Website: home-depot
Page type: delivery-shipping
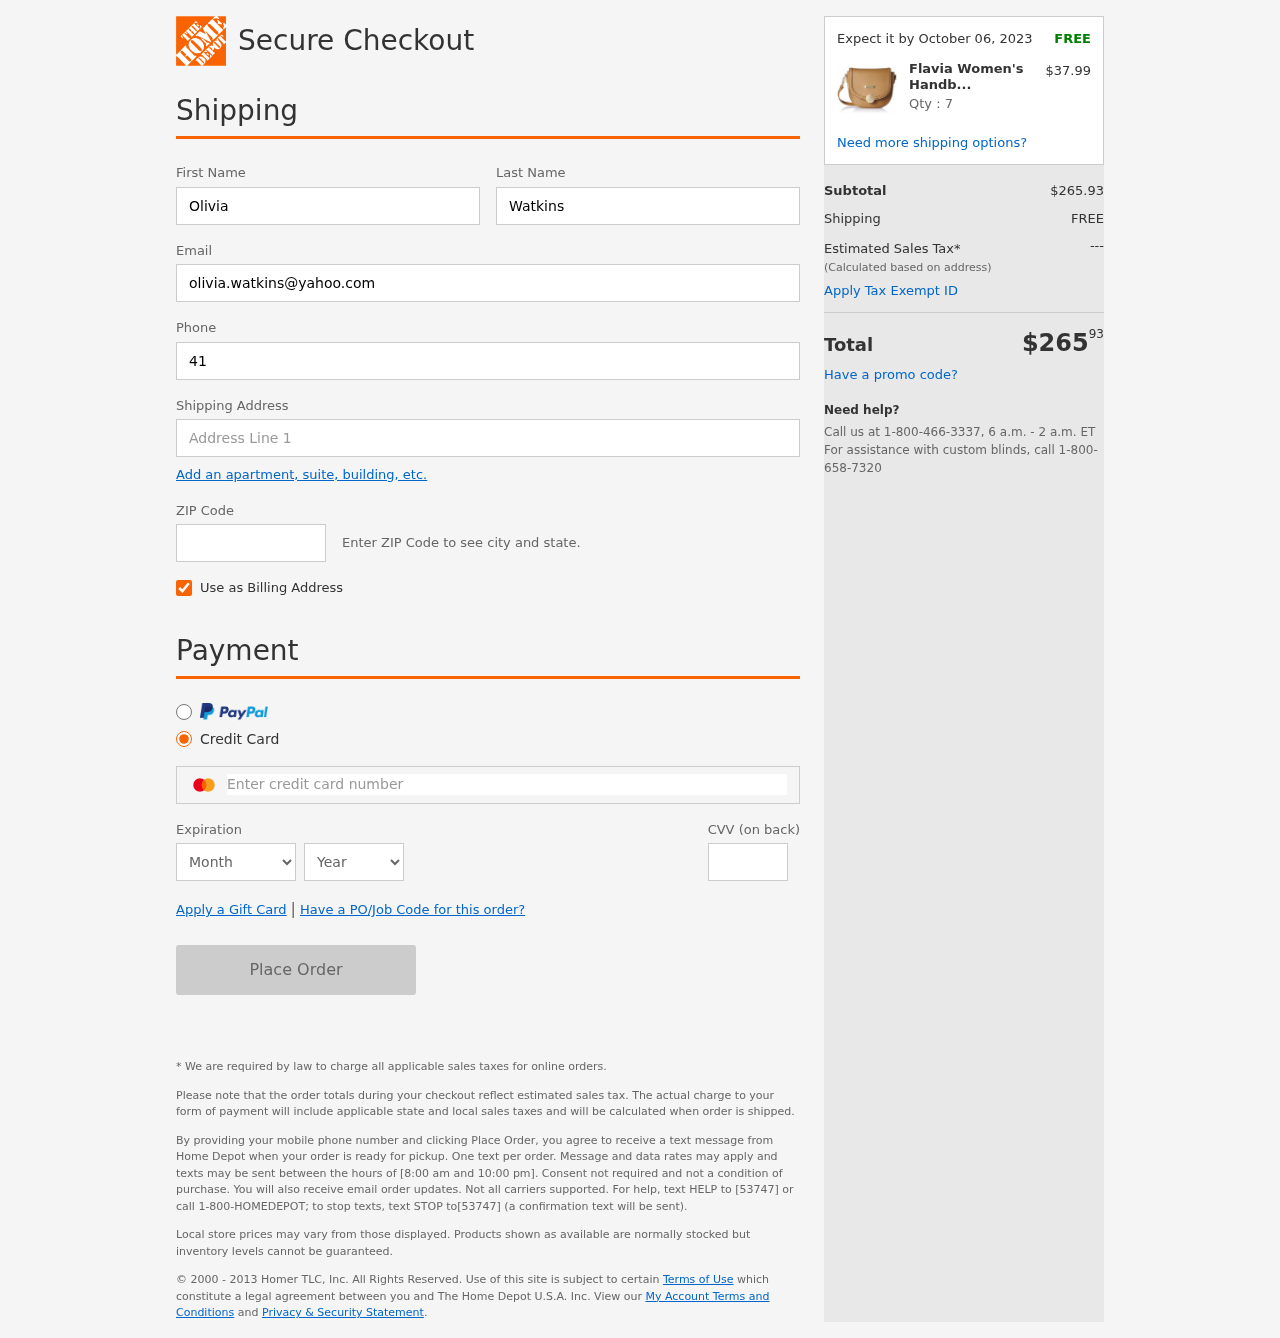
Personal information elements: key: PII_CARD_CVV
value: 751
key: PII_CARD_EXPIRY_MONTH
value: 01
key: PII_CARD_EXPIRY_YEAR
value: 27
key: PII_CARD_NUMBER
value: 2224 1572 1771 9883
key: PII_EMAIL
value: olivia.watkins@yahoo.com
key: PII_FIRSTNAME
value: Olivia
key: PII_LASTNAME
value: Watkins
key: PII_PHONE
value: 4105774994
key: PII_POSTCODE
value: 77218
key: PII_STREET
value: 154 Cooper Landing
Product elements: key: PRODUCT1_NAME
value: Flavia Women's Handbag (Khaki)
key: PRODUCT1_PRICE
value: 37.99
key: PRODUCT1_QUANTITY
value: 7
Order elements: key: ORDER_DELIVERY_DATE
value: Expect it by October 06, 2023
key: ORDER_SUBTOTAL
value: $265.93
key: ORDER_SHIPPING_COST
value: FREE
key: ORDER_TOTAL
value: $26593